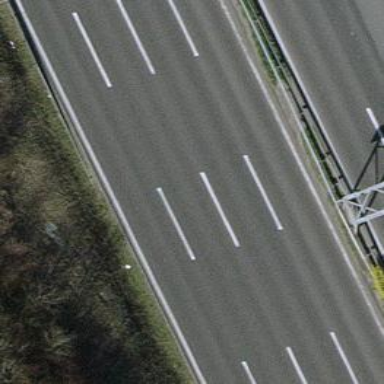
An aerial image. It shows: Motorway.